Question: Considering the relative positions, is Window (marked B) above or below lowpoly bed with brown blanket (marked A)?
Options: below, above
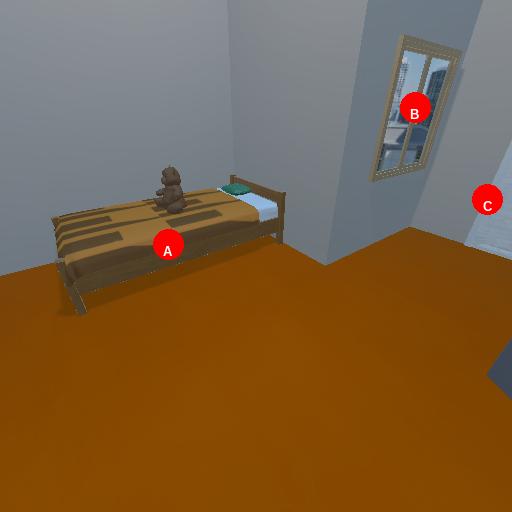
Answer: below